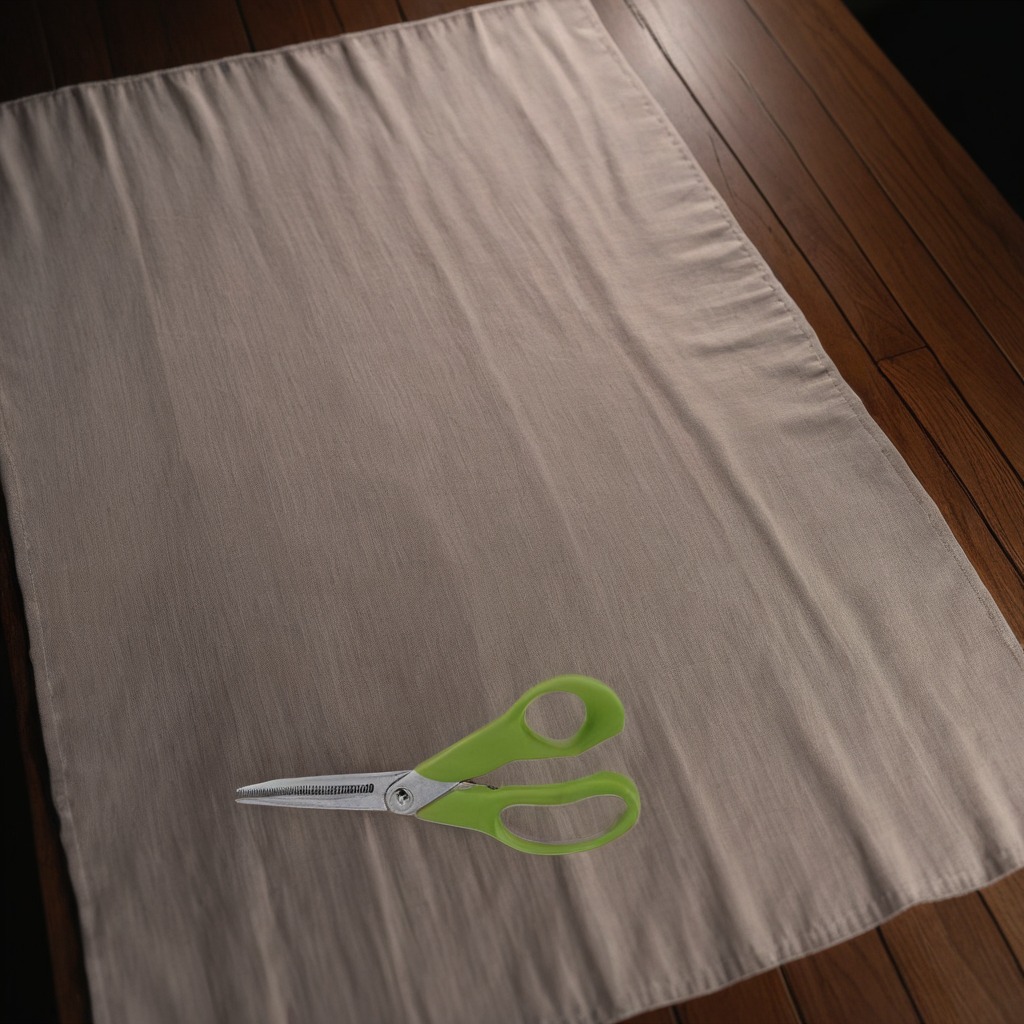
A scissor is lying on a wooden table in a workshop at night.